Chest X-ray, AP view. Patient: 64 years old, sex F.
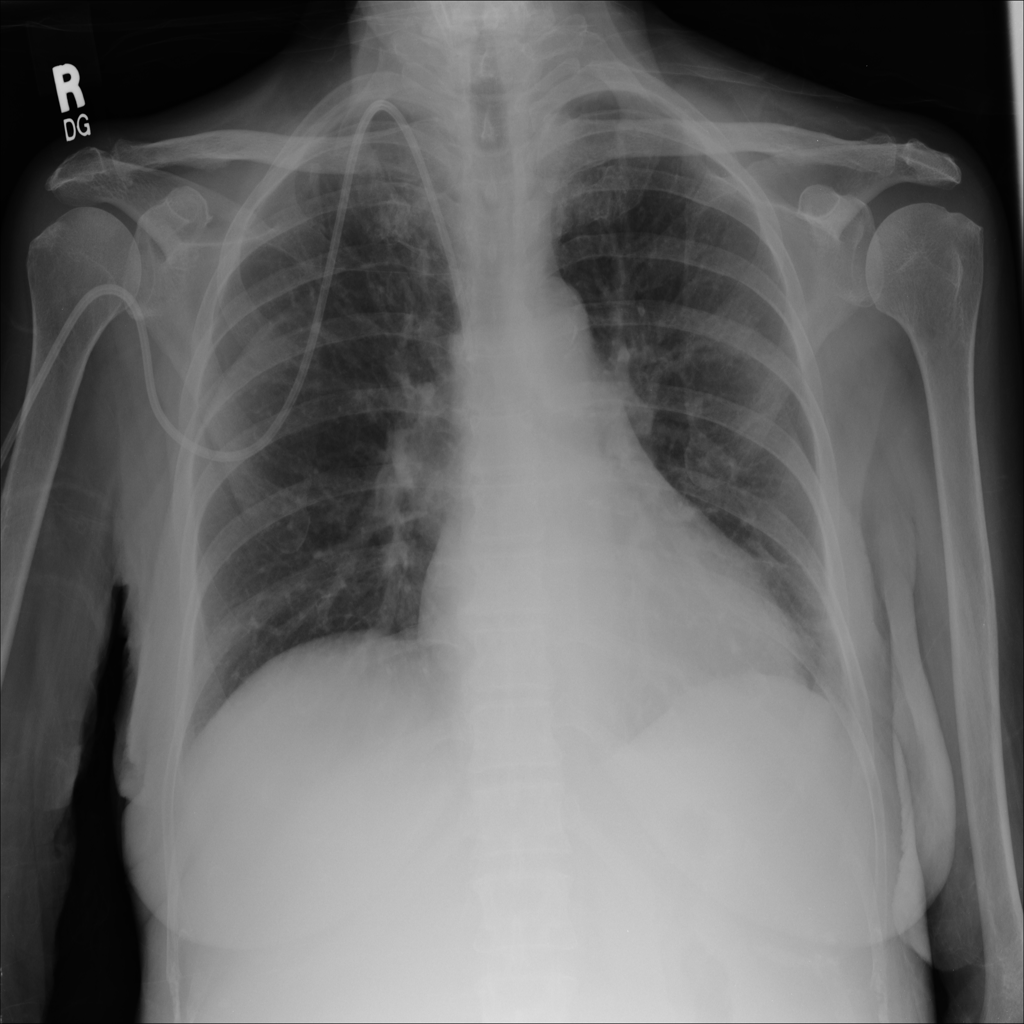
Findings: No Finding